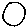
Label: circle